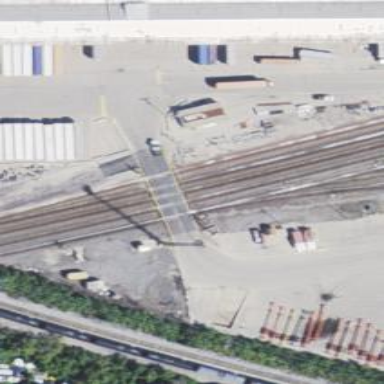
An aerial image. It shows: Railway level crossing.